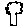
Label: tree